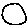
Label: circle